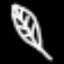
Label: leaf